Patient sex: M
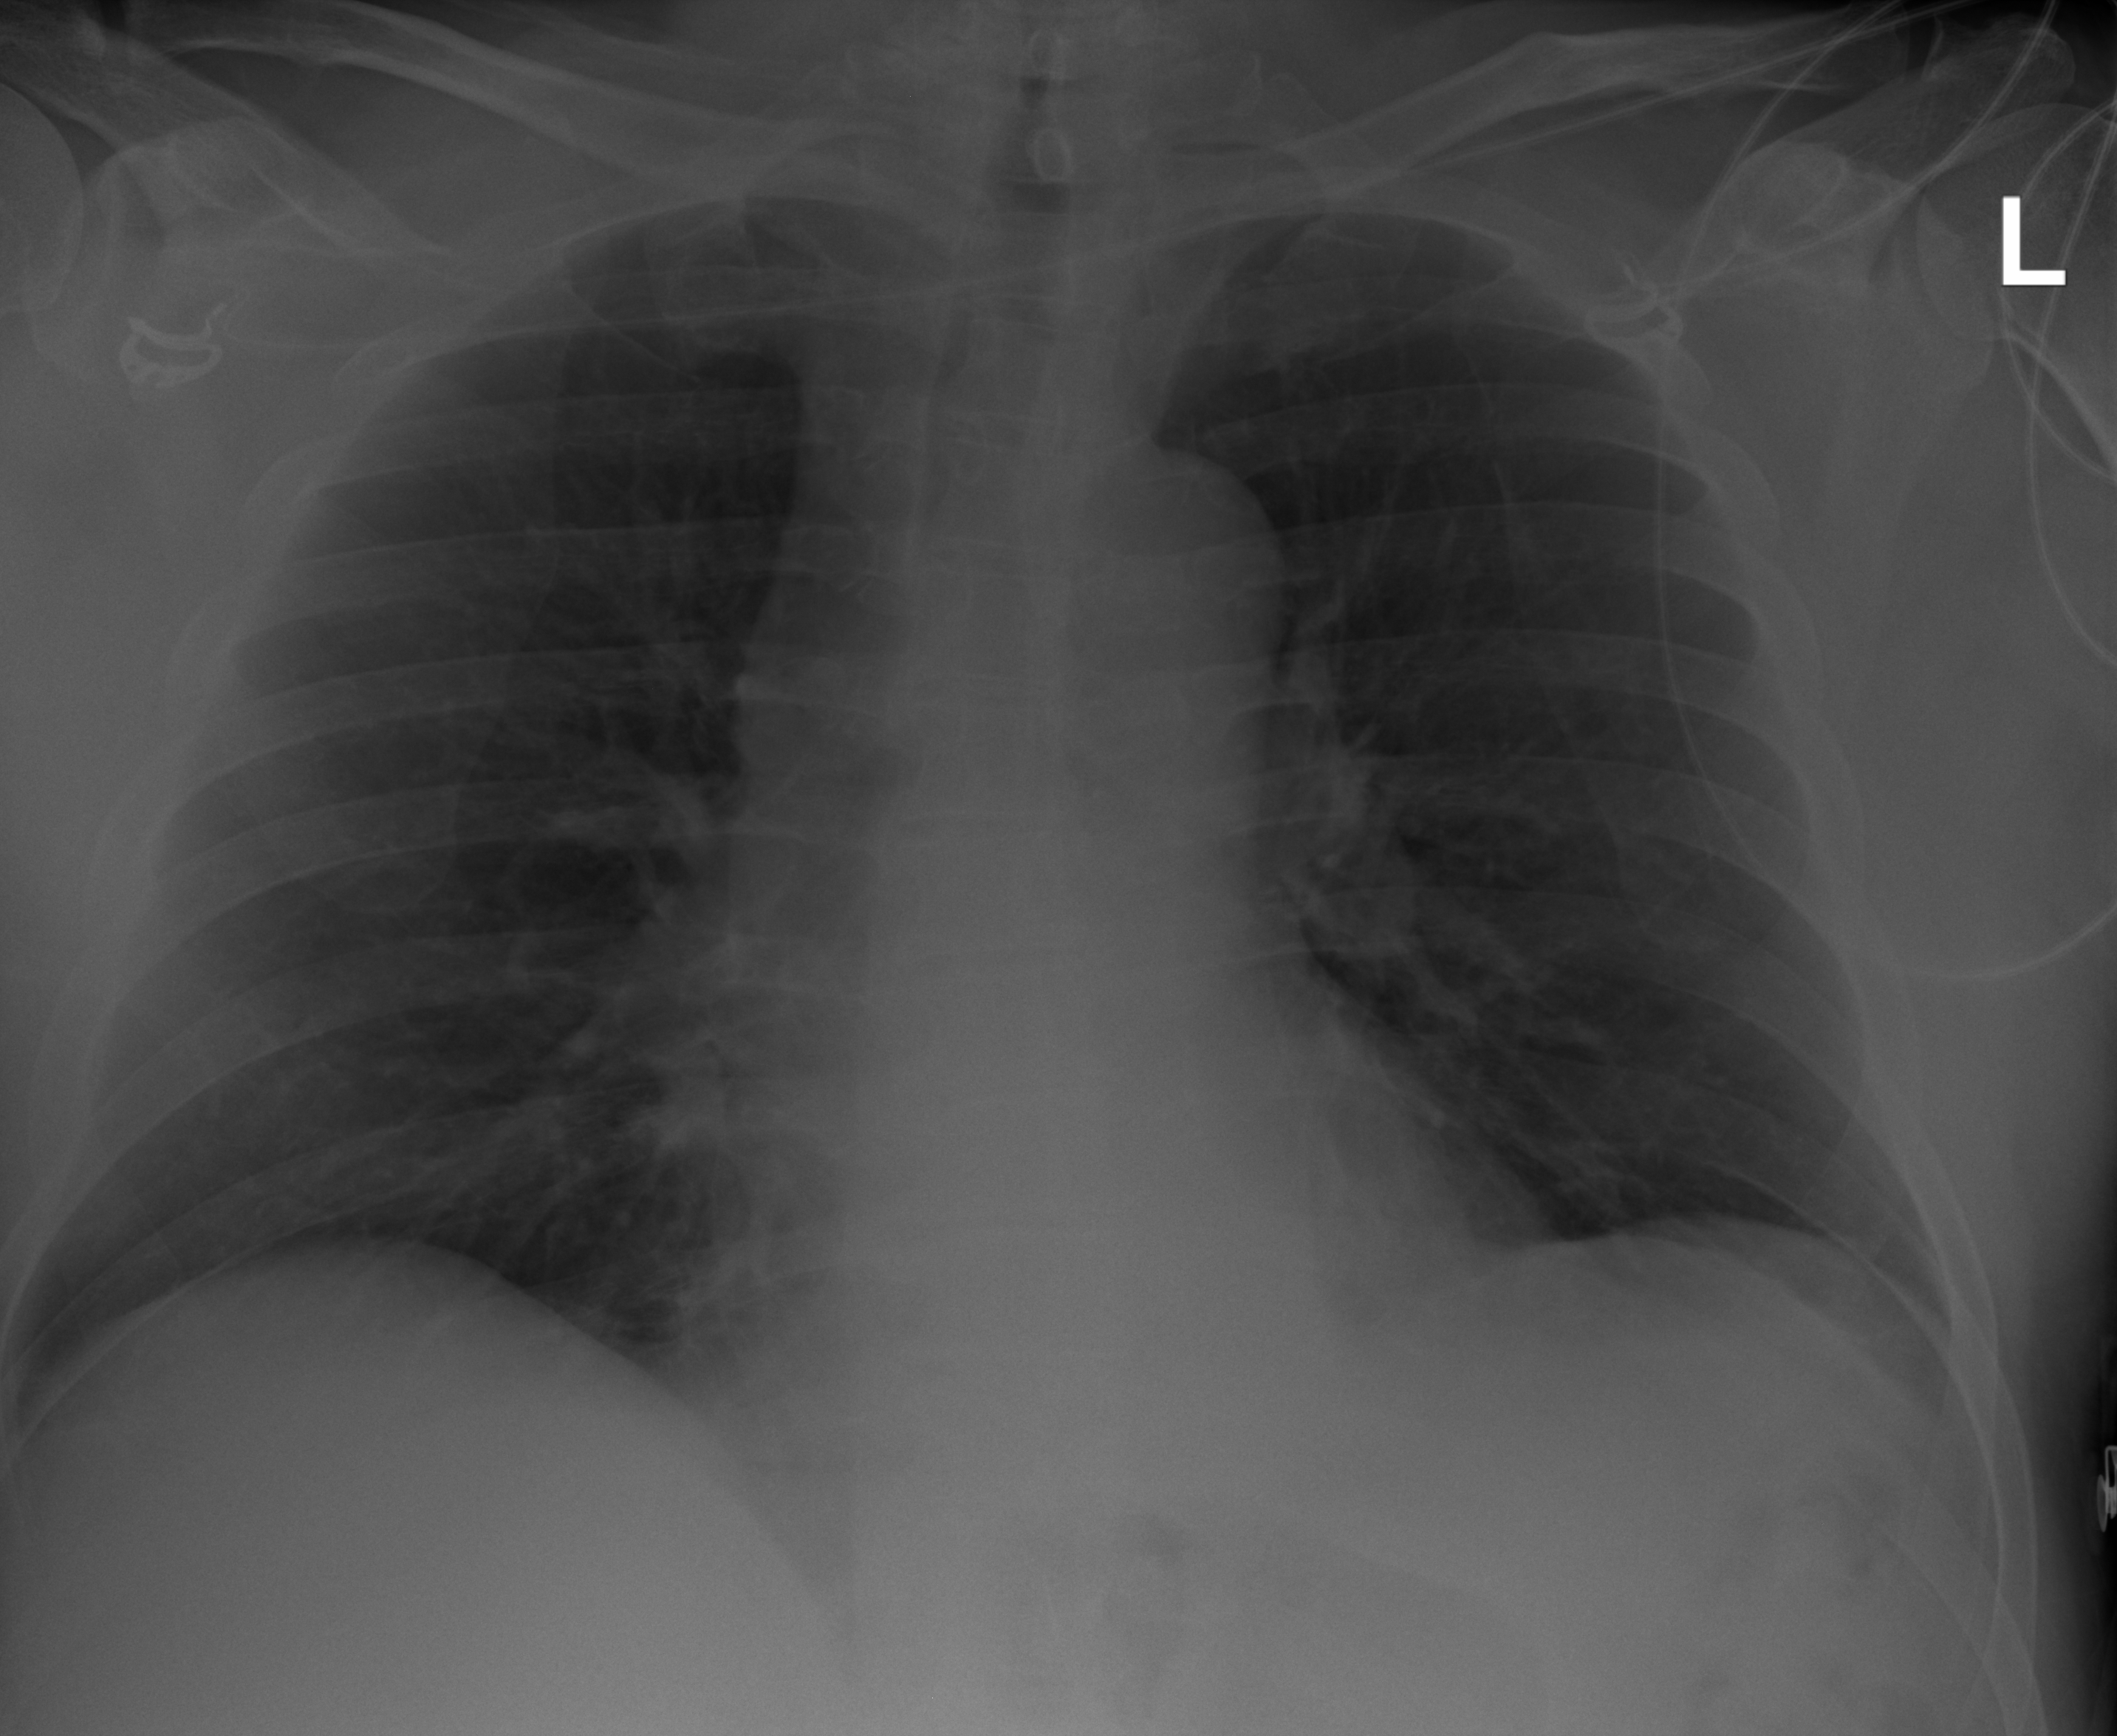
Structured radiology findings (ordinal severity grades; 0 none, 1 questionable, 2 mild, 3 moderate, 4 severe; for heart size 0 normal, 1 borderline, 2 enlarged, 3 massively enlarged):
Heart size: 0
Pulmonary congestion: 0
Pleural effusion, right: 0
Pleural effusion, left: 0
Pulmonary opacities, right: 0
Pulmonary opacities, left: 0
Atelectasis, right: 2
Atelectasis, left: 2